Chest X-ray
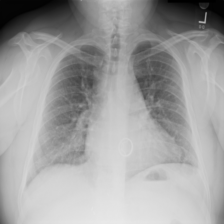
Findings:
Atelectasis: negative
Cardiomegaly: positive
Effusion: negative
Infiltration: negative
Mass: negative
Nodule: negative
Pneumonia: negative
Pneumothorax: negative
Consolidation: negative
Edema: negative
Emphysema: negative
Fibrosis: negative
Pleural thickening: negative
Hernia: negative